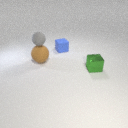
large brown rubber sphere below small gray rubber sphere